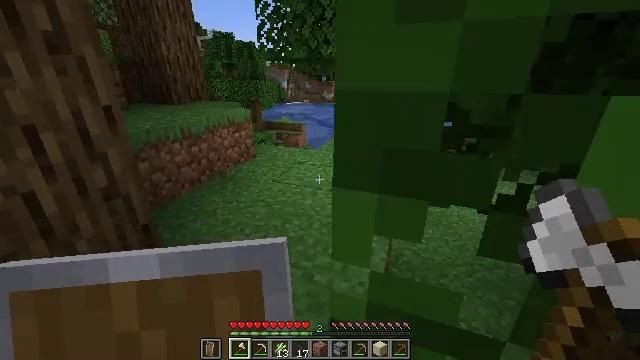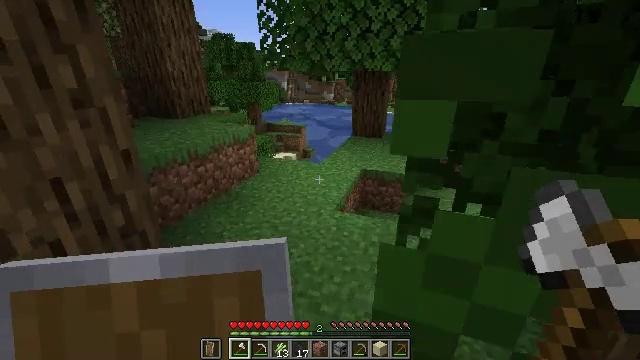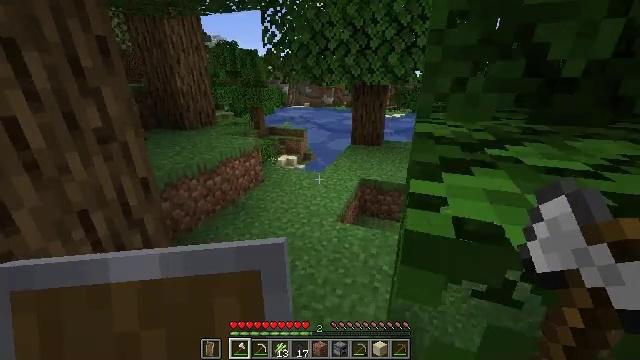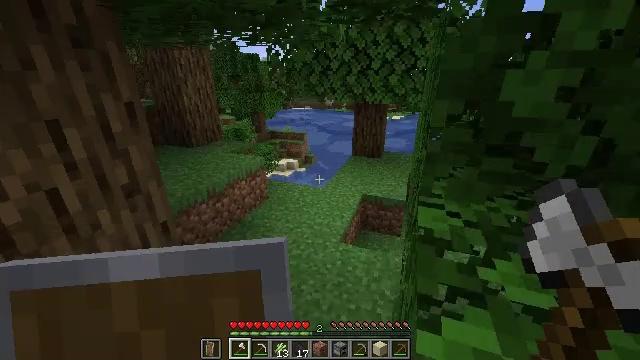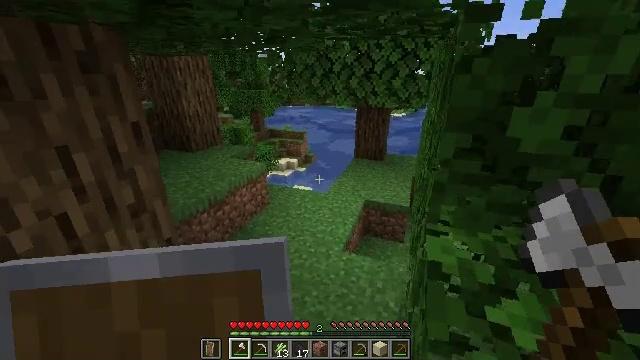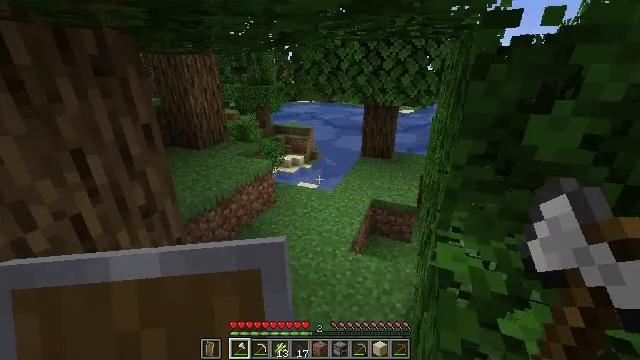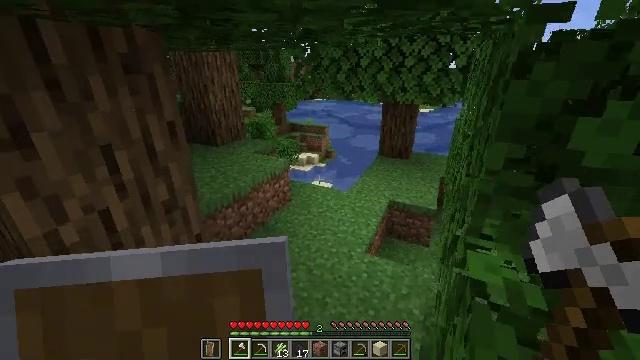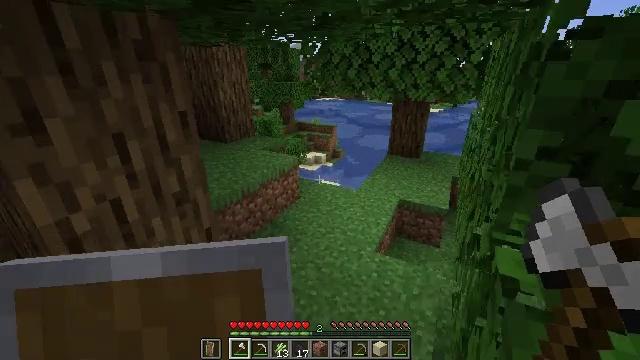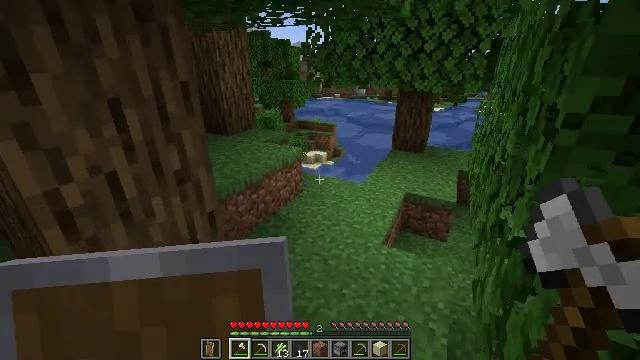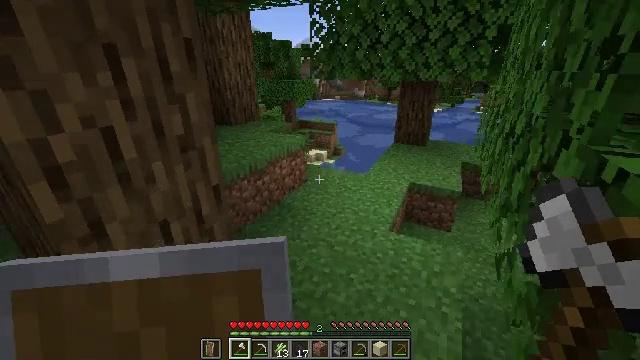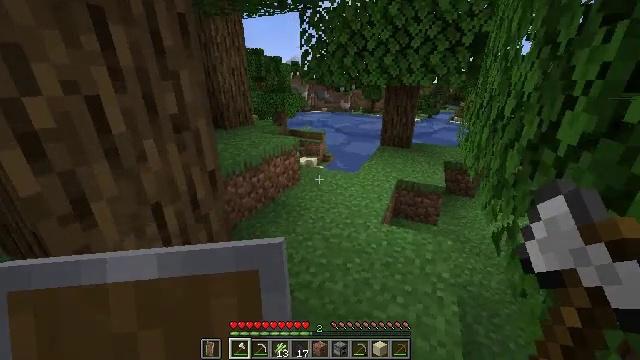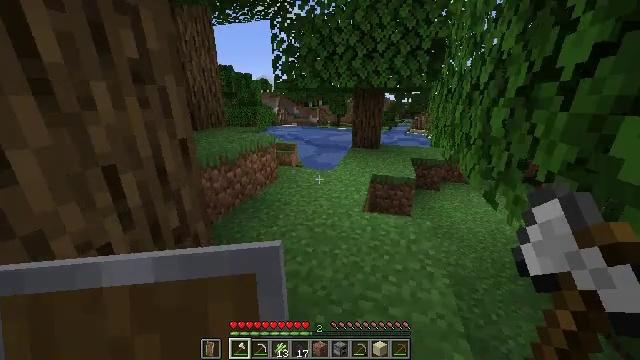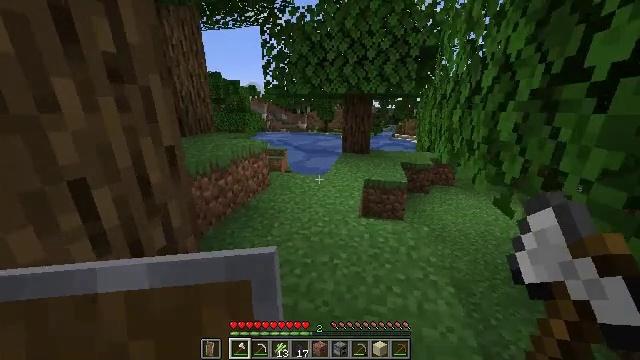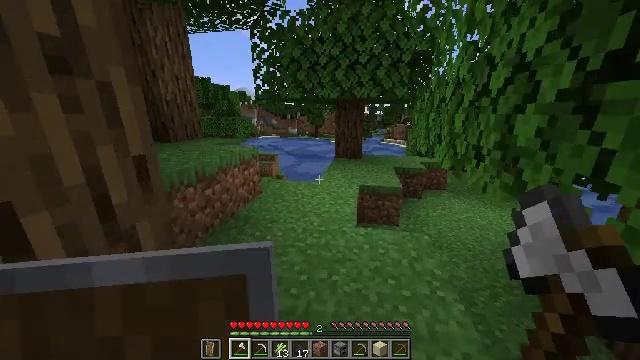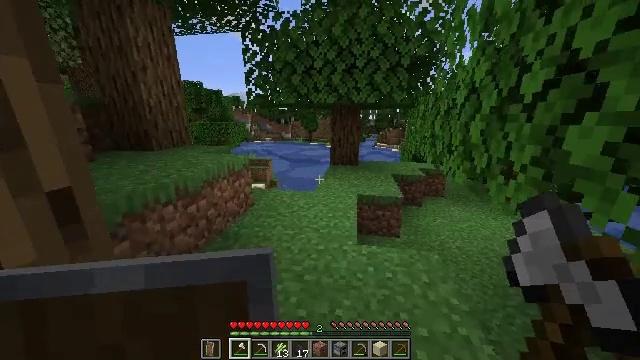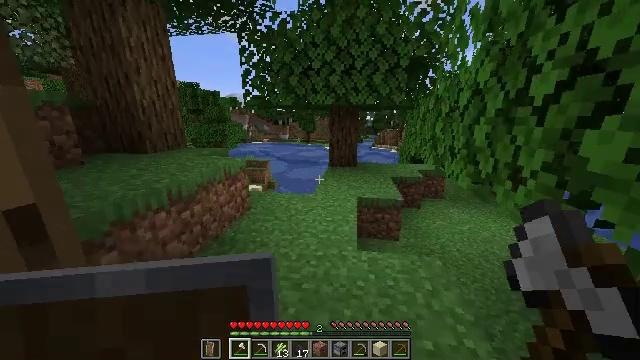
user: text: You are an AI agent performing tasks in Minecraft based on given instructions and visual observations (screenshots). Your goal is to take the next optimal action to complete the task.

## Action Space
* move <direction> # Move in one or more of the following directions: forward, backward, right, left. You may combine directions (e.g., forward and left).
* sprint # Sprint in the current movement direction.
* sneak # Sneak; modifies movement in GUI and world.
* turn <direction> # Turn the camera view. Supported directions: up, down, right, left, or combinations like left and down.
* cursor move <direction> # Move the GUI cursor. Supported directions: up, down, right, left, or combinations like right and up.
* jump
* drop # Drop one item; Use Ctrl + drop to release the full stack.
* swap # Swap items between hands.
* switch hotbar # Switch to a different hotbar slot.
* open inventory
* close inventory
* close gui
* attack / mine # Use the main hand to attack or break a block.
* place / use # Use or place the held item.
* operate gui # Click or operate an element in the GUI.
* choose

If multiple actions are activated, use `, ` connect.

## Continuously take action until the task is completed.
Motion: motion action
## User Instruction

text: Harvest the poppy flower.
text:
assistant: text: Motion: move forward, sprint, jump
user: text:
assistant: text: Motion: move forward, sprint, jump
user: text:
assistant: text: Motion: move forward, sprint, jump
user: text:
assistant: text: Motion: move forward, sprint
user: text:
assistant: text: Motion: move forward, sprint, turn left
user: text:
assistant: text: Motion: move forward and move left, sprint, turn left
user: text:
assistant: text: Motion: move forward and move left, sprint, turn left
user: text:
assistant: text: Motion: move forward and move left, sprint
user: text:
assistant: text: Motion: move forward and move left, sprint
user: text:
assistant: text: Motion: move forward and move left, sprint, turn right and up
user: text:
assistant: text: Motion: move forward, sprint, turn right and up
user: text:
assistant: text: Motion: move forward, sprint, turn right and up
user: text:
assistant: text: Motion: move forward, sprint, turn right and up
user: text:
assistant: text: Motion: move forward, sprint, turn right and up
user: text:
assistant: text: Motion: move forward, sprint
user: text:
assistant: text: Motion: move forward, sprint
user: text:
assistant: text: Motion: move forward, sprint
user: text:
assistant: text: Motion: move forward, sprint
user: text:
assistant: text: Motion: move forward, sprint
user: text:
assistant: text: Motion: move forward, sprint
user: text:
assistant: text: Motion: move forward, sprint
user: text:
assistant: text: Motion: move forward, sprint
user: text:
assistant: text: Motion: move forward, sprint
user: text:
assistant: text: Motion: move forward, sprint, turn left and down
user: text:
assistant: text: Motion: move forward, sprint, turn left and down
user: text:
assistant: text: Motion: move forward, sprint, turn left and down
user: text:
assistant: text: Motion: move forward and move right, sprint, turn left and down
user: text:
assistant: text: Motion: move forward and move right, sprint, turn left and down
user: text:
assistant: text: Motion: move forward and move right, sprint, turn left and down
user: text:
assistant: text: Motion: move forward and move right, sprint, turn left